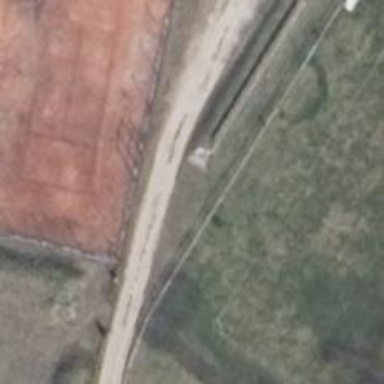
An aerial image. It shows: Sandy track road with grade3 tracktype.